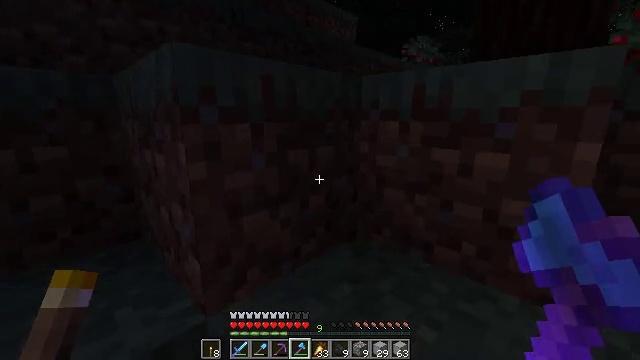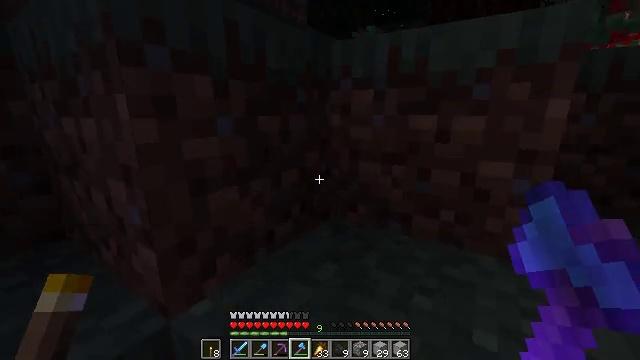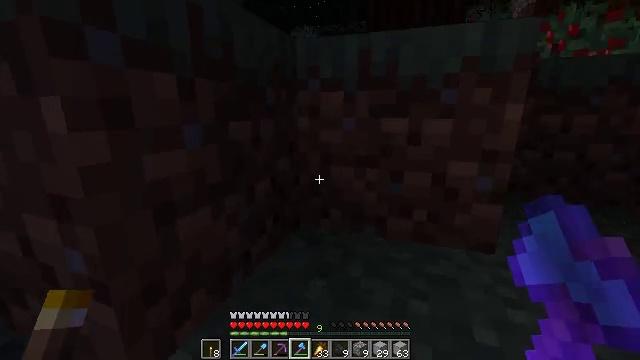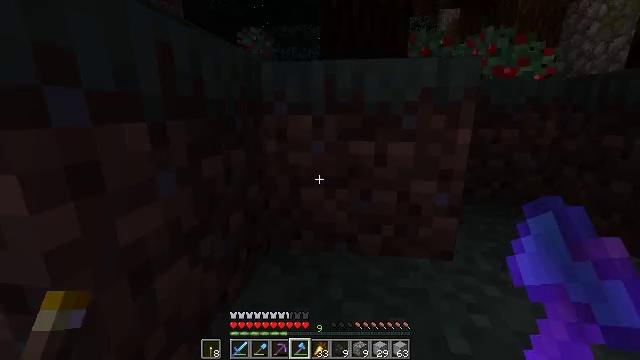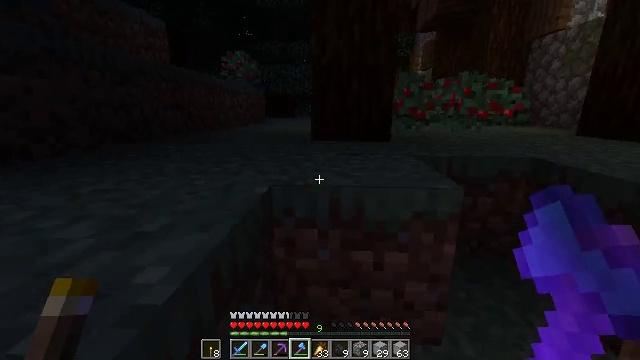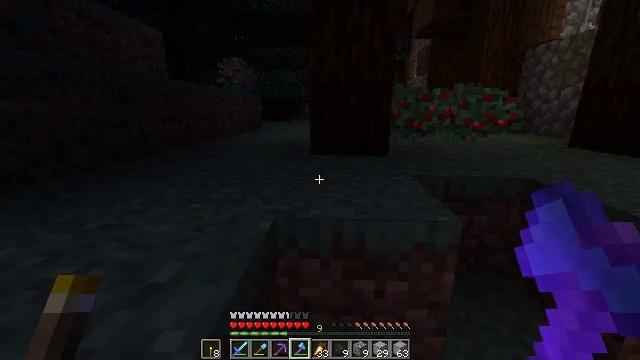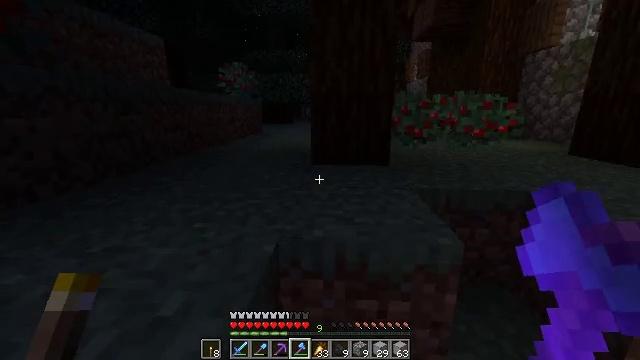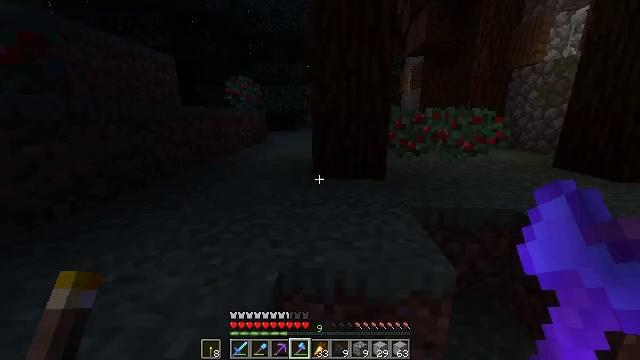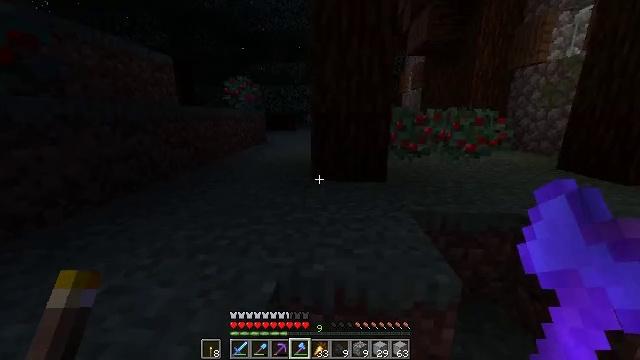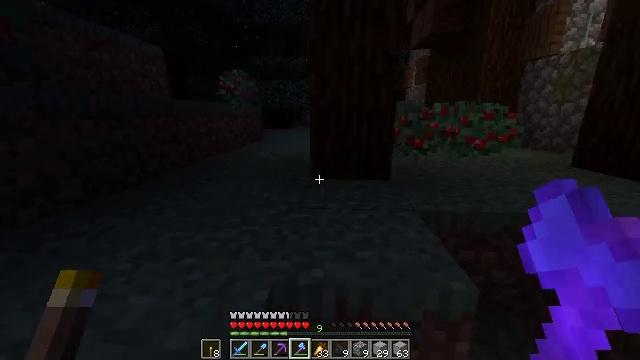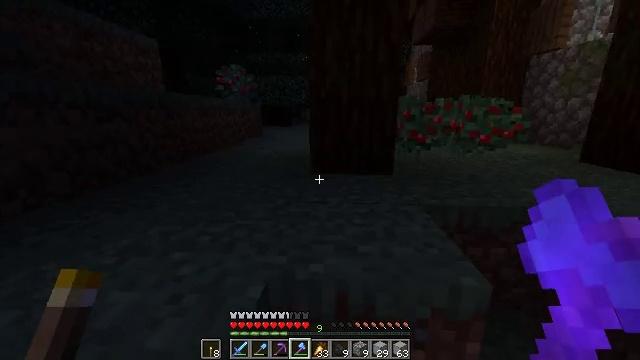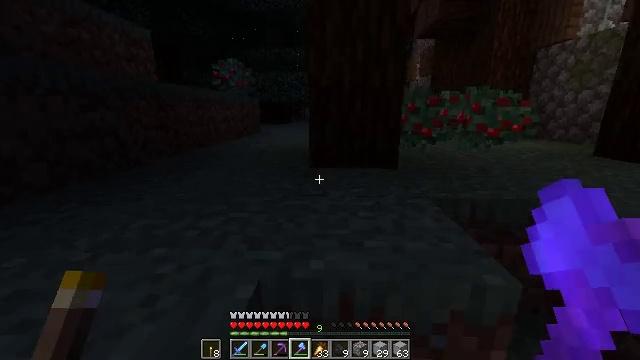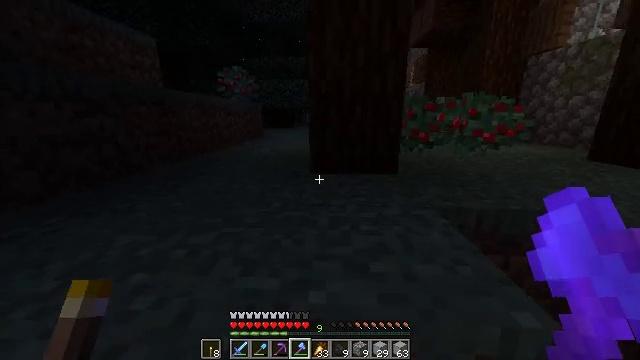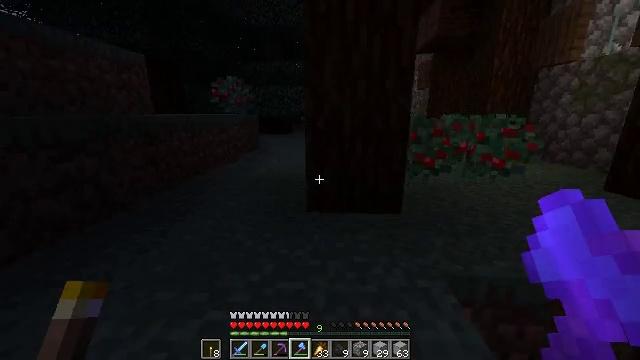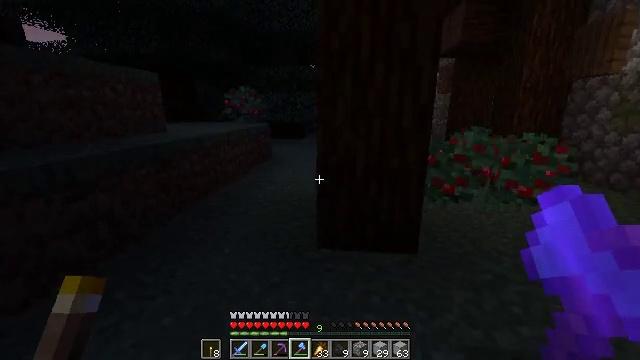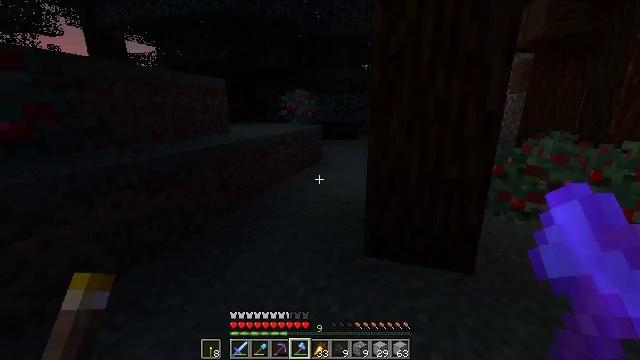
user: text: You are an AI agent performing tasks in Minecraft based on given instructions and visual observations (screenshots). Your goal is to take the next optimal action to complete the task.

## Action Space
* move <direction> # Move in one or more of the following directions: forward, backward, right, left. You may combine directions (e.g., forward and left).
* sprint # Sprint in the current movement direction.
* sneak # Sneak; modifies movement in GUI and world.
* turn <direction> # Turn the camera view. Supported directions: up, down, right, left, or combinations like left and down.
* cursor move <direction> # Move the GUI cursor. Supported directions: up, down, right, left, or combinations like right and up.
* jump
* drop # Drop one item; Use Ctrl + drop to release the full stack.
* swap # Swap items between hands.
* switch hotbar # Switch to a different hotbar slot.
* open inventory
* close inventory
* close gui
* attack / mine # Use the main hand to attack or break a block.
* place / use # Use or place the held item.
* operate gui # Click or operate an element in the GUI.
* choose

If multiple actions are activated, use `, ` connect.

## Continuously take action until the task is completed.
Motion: motion action
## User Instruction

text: Harvest the large fern for decoration.
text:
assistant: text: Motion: move forward, sprint, turn right and down, jump
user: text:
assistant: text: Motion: move forward, sprint, turn right, jump
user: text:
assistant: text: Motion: move forward, sprint, turn right, jump
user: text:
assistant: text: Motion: move forward, sprint, turn right, jump
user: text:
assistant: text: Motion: move forward, sprint, jump
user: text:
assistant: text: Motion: move forward, sprint, jump
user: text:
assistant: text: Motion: move forward, jump
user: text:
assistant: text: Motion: move forward, jump
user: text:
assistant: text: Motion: move forward, jump
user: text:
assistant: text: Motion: move forward, jump
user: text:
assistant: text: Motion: move forward, jump
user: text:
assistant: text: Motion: move forward, sprint, jump
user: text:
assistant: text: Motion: move forward, sprint, jump
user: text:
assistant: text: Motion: move forward, sprint, turn left, jump
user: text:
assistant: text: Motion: move forward, sprint, turn left, jump
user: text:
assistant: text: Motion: move forward, sprint, turn left, jump
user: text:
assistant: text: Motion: move forward, turn left, jump
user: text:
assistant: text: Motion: move forward
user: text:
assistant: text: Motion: move forward
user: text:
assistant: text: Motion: move forward
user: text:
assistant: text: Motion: move forward, turn right
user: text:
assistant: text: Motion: move forward, turn right
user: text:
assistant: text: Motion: move forward, sprint, turn right
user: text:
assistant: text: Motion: move forward, sprint, turn right
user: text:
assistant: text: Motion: move forward, sprint
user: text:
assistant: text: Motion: move forward, sprint
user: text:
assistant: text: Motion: move forward, sprint, turn right
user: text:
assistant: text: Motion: move forward, turn right
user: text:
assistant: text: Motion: move forward, turn right
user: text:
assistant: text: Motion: move forward, turn right